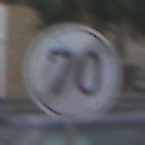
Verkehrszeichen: EndeGeschwindigkeit70
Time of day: MorningAfternoon
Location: Outdoor (Urban)
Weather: Overcast
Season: NotSpecified
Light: Natural